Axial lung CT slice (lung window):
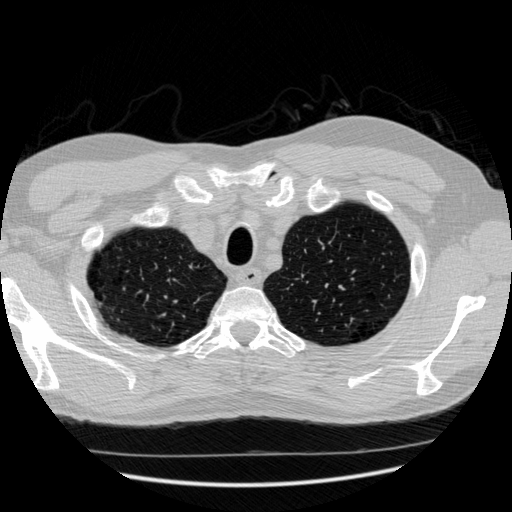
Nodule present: no